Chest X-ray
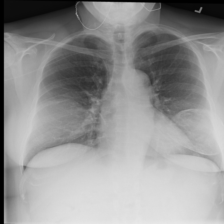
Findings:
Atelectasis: negative
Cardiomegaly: negative
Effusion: negative
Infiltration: negative
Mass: negative
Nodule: negative
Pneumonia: negative
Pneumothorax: negative
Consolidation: negative
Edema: negative
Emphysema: negative
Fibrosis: negative
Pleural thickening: negative
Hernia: negative